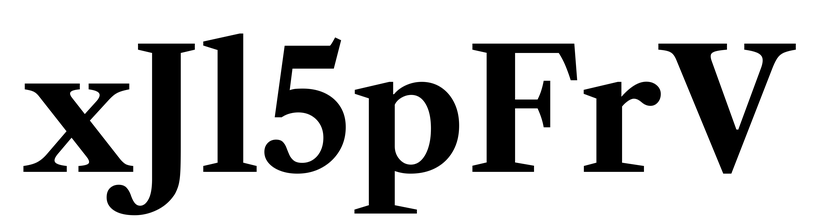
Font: LibreCaslonText_Bold